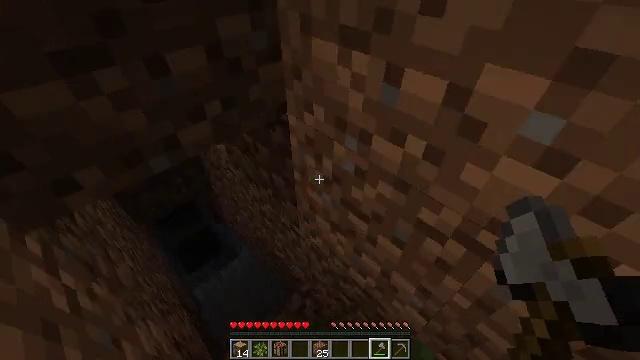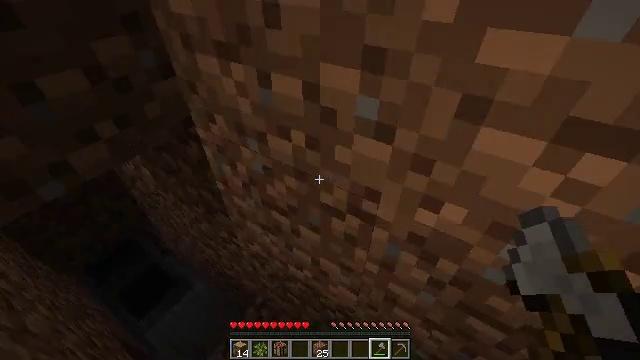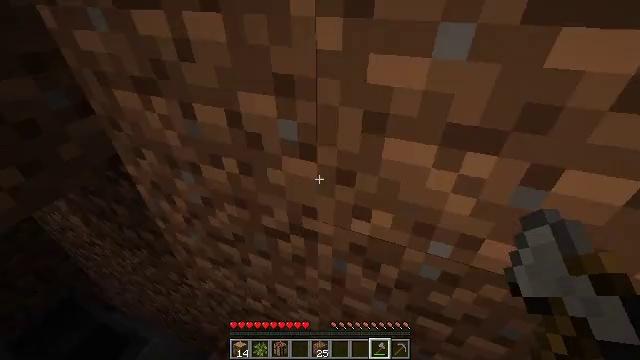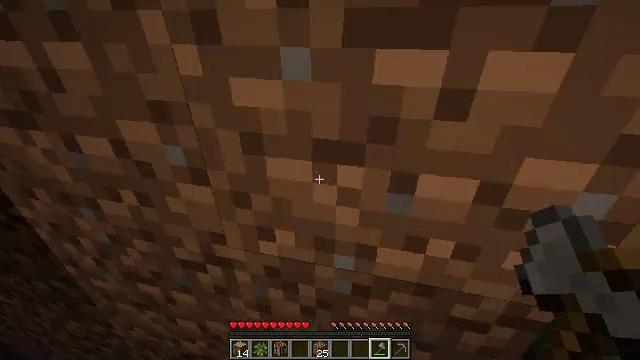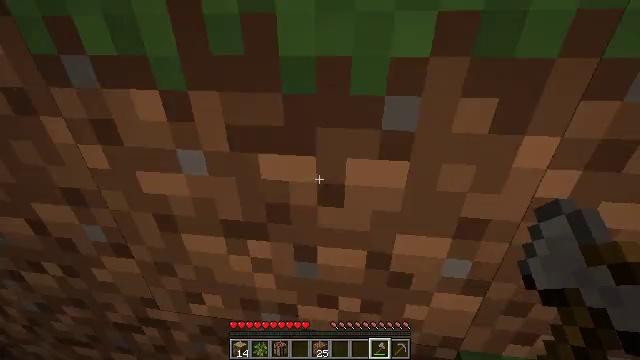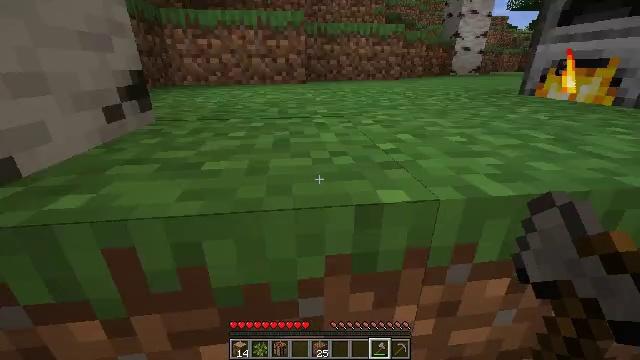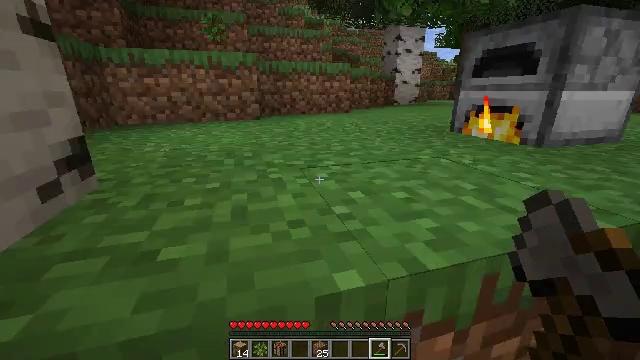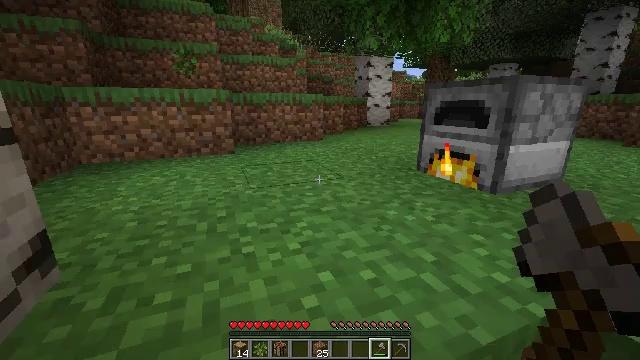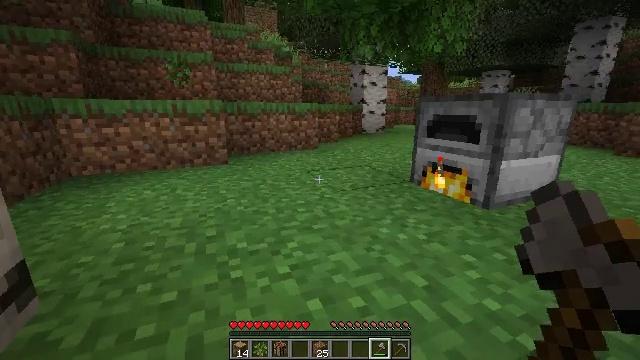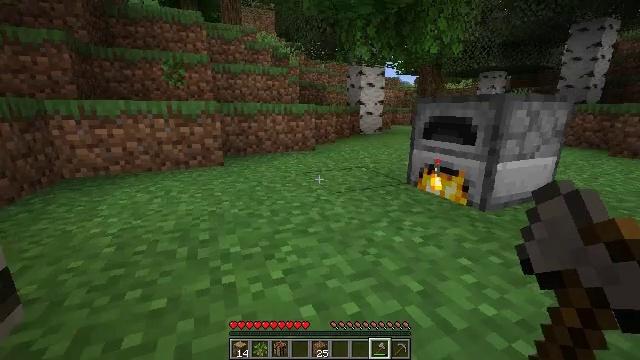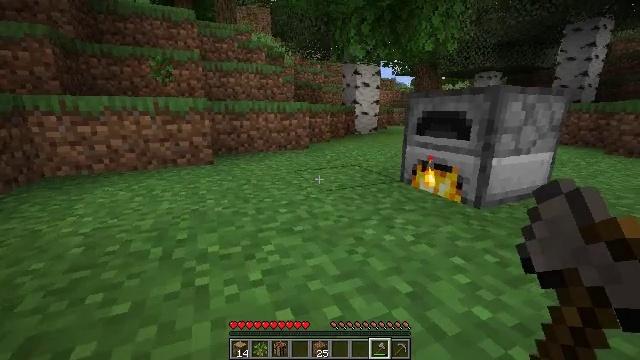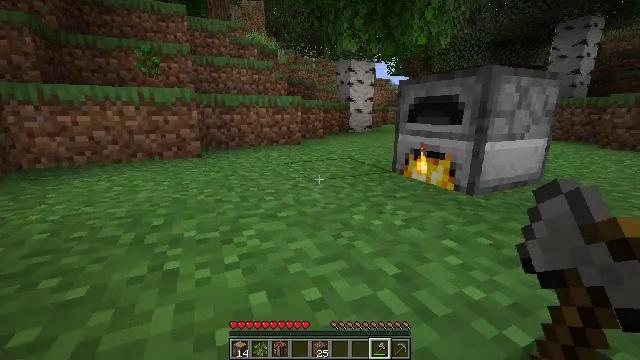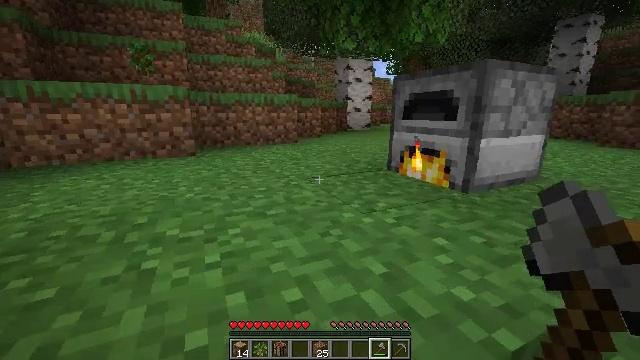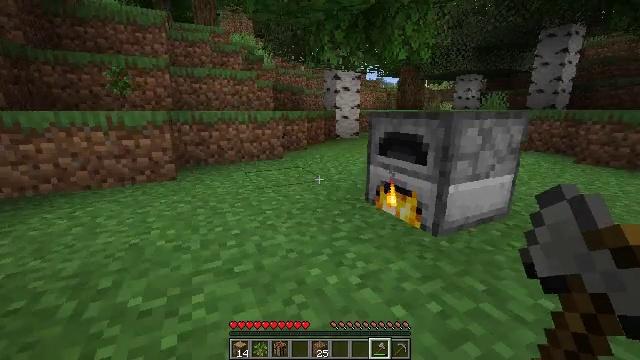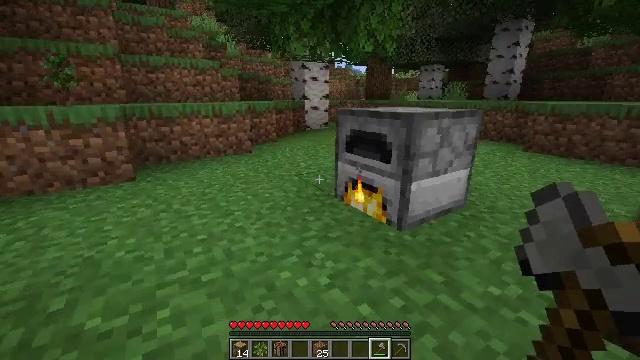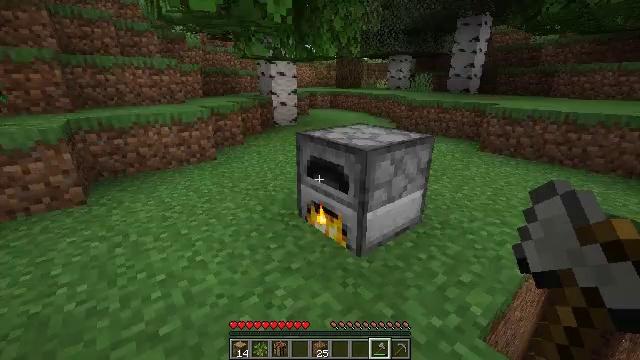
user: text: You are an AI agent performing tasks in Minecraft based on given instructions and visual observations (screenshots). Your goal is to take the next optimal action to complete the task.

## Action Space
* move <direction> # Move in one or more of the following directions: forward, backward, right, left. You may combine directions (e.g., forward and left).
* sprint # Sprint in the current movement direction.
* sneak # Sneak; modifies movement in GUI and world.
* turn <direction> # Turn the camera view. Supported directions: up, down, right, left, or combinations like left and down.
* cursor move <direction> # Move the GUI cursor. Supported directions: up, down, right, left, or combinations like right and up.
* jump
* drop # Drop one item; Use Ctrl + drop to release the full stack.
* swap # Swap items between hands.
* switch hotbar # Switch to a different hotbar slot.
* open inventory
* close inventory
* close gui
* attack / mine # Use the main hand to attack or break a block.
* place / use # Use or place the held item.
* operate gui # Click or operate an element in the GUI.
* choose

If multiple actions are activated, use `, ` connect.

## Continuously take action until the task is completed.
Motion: motion action
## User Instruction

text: Reclaim the furnace for later use.
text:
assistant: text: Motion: move right, turn right and up
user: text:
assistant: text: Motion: move right, turn right and up
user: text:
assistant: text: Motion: move right, turn right and up
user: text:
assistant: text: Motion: move right, turn right and up, jump
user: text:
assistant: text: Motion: move right, turn right and up, jump
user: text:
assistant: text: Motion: move right, turn right and up, jump
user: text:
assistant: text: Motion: move forward and move right, turn right and up, jump
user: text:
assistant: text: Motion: move forward and move right, jump
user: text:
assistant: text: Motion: move forward and move right
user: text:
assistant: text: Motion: move forward and move right
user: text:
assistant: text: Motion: move forward and move right
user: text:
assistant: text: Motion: move forward and move right, jump
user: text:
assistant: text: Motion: move forward and move right, turn right, jump
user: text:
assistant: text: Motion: move forward and move right, turn right and down, jump
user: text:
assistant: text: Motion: move forward and move right, turn right and down, jump
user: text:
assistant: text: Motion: move forward and move right, turn right and down, jump
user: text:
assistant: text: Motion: move forward, turn right and down
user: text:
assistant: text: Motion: move forward, turn right and down
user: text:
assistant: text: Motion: move forward, turn down
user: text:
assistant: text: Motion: move forward
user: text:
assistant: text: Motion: turn down, use / place
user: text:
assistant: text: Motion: use / place
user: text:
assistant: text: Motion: use / place
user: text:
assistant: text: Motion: no_op
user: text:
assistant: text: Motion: no_op
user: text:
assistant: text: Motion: open gui
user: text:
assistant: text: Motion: no_op
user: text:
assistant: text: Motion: no_op
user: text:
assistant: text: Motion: no_op
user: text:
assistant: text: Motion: no_op